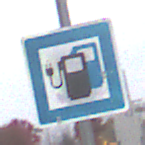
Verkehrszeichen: LadestationFuerElektrofahrzeuge
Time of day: Midday
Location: Outdoor (Suburban)
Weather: Overcast
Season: NotSpecified
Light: Natural